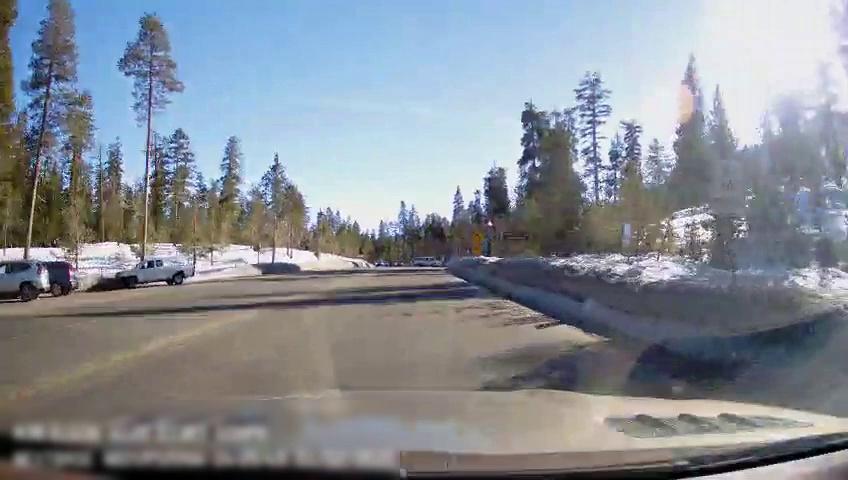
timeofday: Day
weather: Snowy
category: Drivable Space
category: Vehicles | SUV
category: Vehicles | Truck
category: Vehicles | SUV
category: Vehicles | Van
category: Traffic | Signs